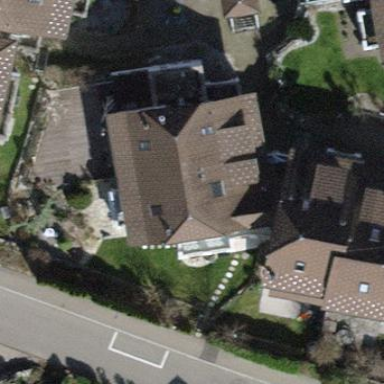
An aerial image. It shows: Simple and straightforward house.